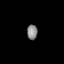
Tissue: lung
Cell type: Epithelial cells
Senescence score: 0.1727
Nuclear area (px): 153
Mean DAPI intensity: 135.333